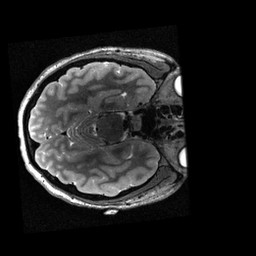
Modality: T2w
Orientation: axial
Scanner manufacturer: siemens
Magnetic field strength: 3 T
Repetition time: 3.2 s
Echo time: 0.564 s